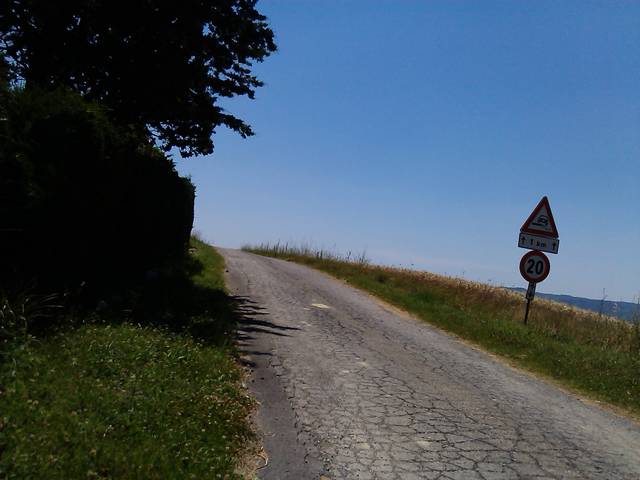
Region: Italy
Coordinates: 42.837, 12.045